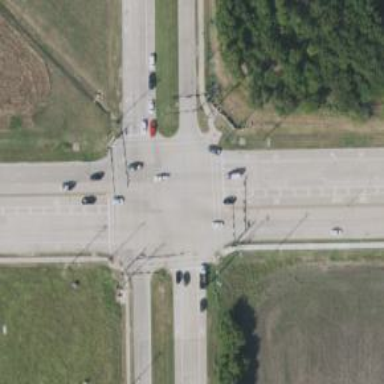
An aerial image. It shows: Marked footway crossing with lines.